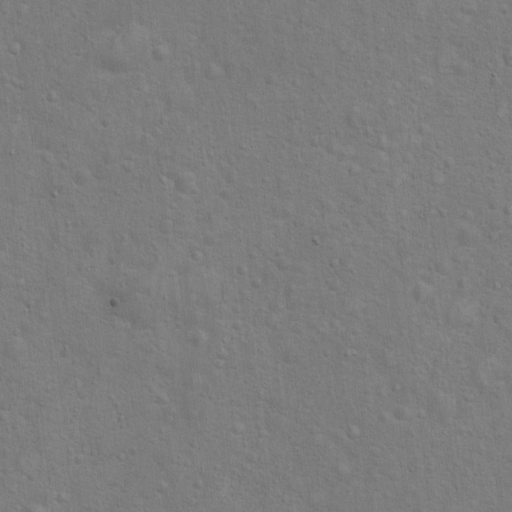
Classes present: Background